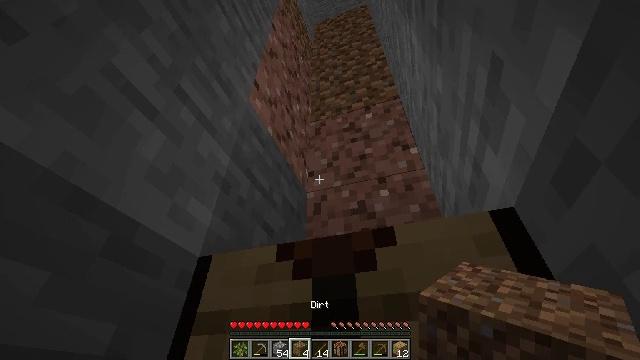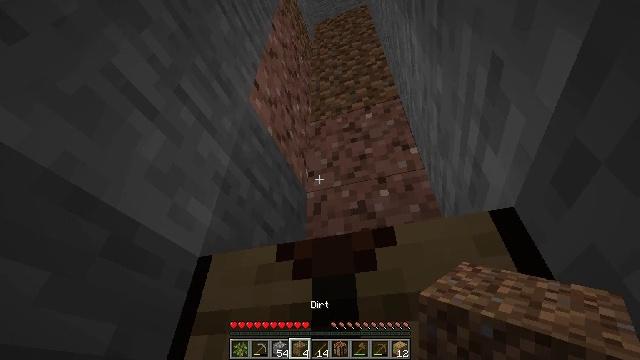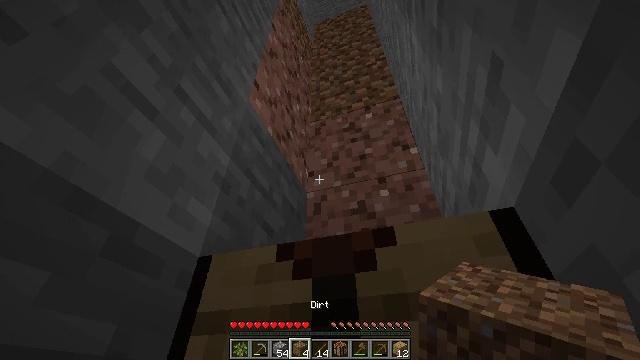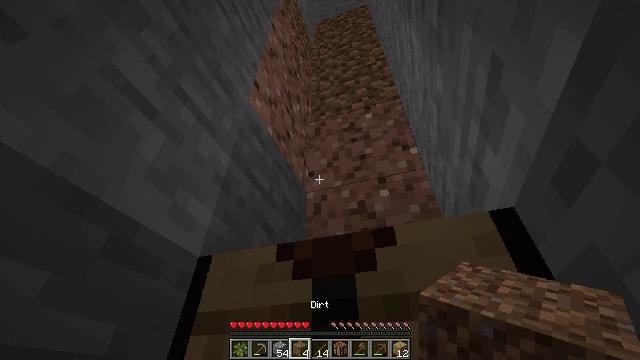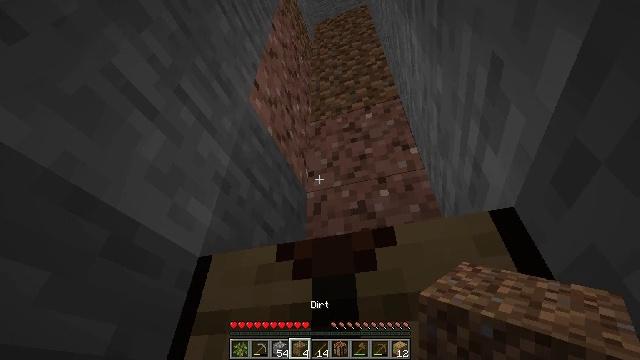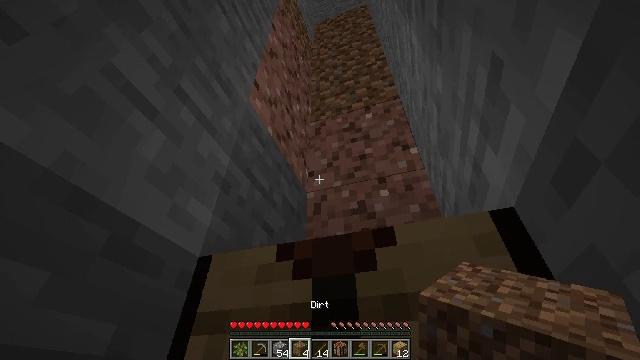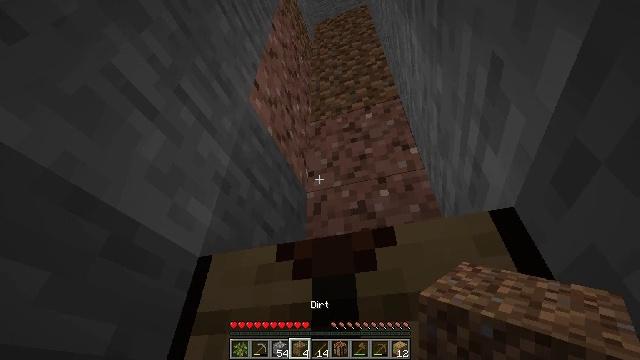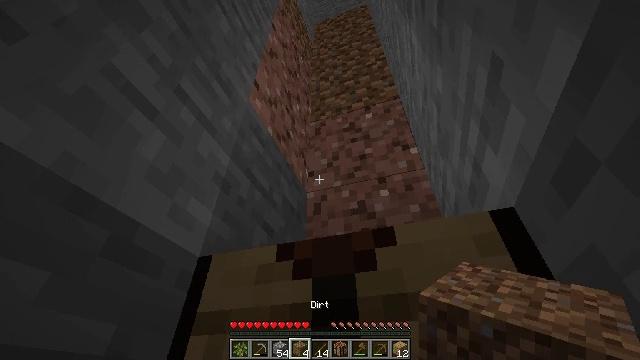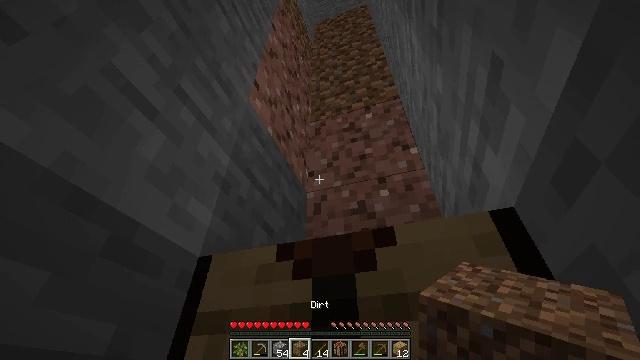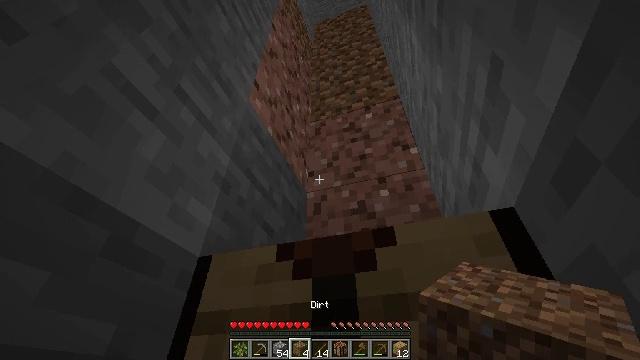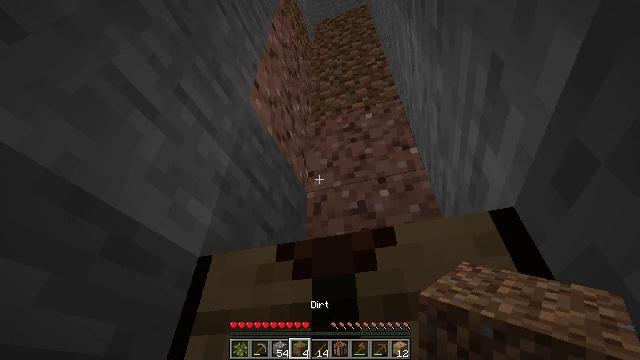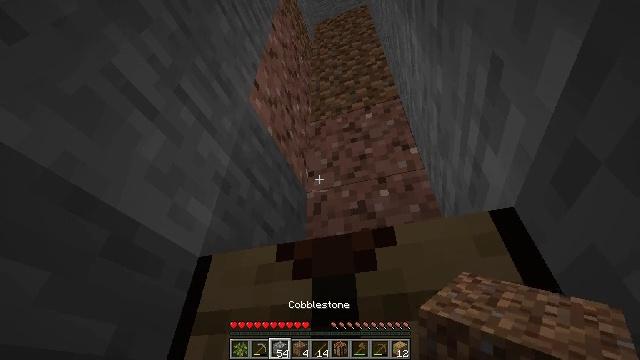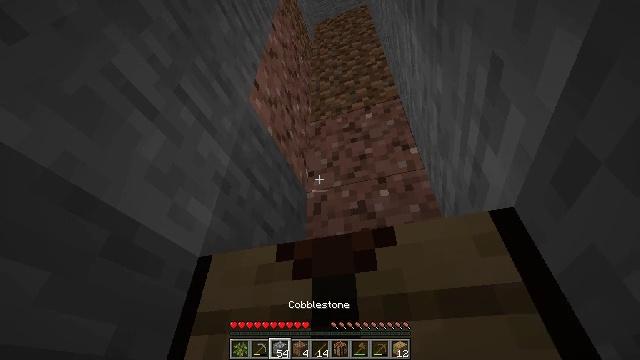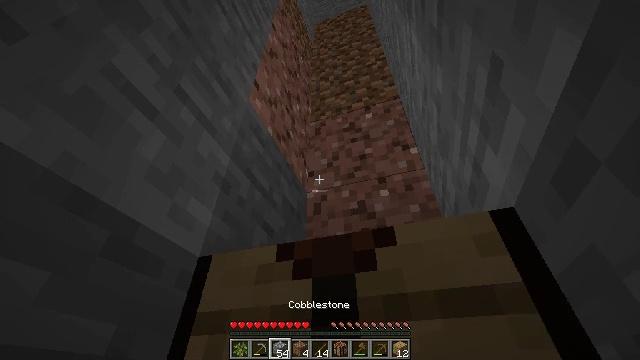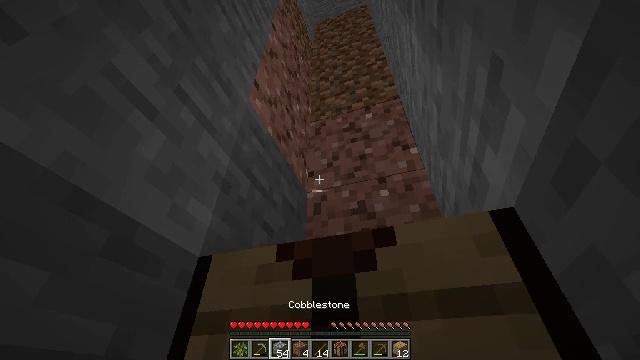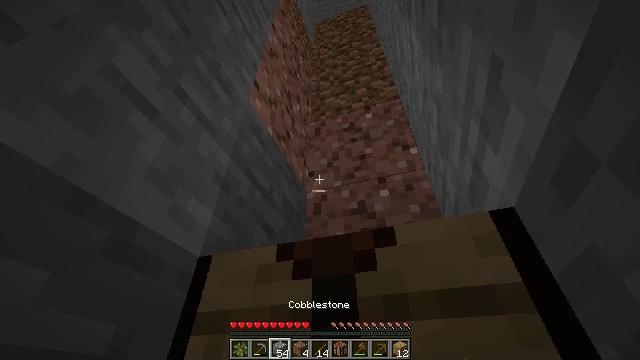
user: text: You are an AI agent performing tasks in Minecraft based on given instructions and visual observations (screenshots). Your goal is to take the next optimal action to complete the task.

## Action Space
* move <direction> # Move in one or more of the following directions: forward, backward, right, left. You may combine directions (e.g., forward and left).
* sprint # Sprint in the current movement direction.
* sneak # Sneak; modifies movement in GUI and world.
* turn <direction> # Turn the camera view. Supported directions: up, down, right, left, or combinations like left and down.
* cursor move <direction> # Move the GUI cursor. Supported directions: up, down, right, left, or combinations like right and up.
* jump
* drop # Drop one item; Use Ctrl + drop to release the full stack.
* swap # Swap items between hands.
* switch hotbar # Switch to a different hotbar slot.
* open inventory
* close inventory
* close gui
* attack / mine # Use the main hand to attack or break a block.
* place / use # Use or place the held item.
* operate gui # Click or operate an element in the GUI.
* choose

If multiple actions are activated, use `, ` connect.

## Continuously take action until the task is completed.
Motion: motion action
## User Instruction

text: Craft an oak trapdoor using the crafting table.
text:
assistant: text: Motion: no_op
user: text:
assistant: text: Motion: no_op
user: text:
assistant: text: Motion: no_op
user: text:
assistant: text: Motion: no_op
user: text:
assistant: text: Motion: no_op
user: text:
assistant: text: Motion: no_op
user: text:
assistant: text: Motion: no_op
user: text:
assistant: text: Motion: no_op
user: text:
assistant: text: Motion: no_op
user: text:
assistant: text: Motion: no_op
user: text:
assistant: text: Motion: no_op
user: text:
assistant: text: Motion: no_op
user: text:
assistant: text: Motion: no_op
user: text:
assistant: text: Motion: no_op
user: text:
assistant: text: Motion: no_op
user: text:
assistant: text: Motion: no_op
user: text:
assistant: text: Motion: no_op
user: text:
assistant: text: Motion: no_op
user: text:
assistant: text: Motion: no_op
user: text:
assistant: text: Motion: turn down
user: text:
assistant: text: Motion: turn right and down
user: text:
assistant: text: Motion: turn right and down
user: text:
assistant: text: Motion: no_op
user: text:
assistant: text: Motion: no_op
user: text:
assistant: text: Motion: no_op
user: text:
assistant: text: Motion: no_op
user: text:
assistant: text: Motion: no_op
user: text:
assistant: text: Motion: no_op
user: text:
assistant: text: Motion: turn up
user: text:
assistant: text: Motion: turn up